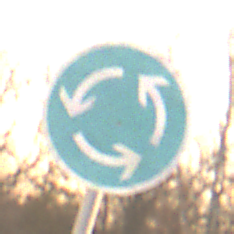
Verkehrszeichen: Kreisverkehr
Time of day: SunriseSunset
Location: Outdoor (Nature)
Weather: PartlyCloudy
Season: NotSpecified
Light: Natural